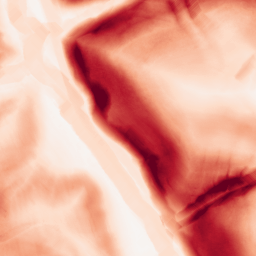
Category: morphological
Decomposition family: morphological_gradient
Decomposition parameters: size: 10
shape: diamond
Upsampling method: lanczos
Upsampling parameters: scale: 2
Upsampling scale: 2